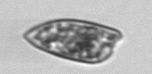
Label: Prorocentrum_dentatum